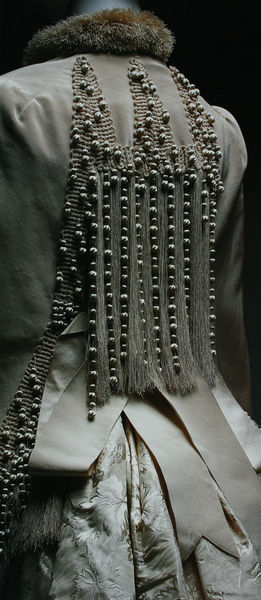
Titel: Visite (Ausschnitt)
Künstler: Charles Frederick Worth
Standort: Kyoto (Japan)
Institution: Kyoto Costume Institute
Schlagwörter: blätter, weiß, grün, ausschnitt, frau, grau, kleid, rücken, schmuck, schwarz, dame, gürtel, tuch, mode, muster, rock, schleife, jacke, band, falten, kleidung, kragen, pelz, silber, fransen, gewand, mantel, schnüre, stickerei, stoff, schleifen, borte, perle, perlen, seide, japan, rückenansicht, dekoration, detail, floral, verzierung, robe, knöpfe, abendkleid, foto, fotografie, photographie, hinten, ketten, kugeln, scherpe, puppe, photo, perlenschnur, pelzkragen, graugrün, hubi, bommel, gestickt, fäden, bänder, textil, applikation, design, show, taft, knubbel, franzen, tasseln, rückel, tassel, kügelchen, damenmode, kyoto, modenschau, mante, gebügelt, besatz, detailla,etta, pelzbesatz], perlenapplikation, ruecken], schulterpartie